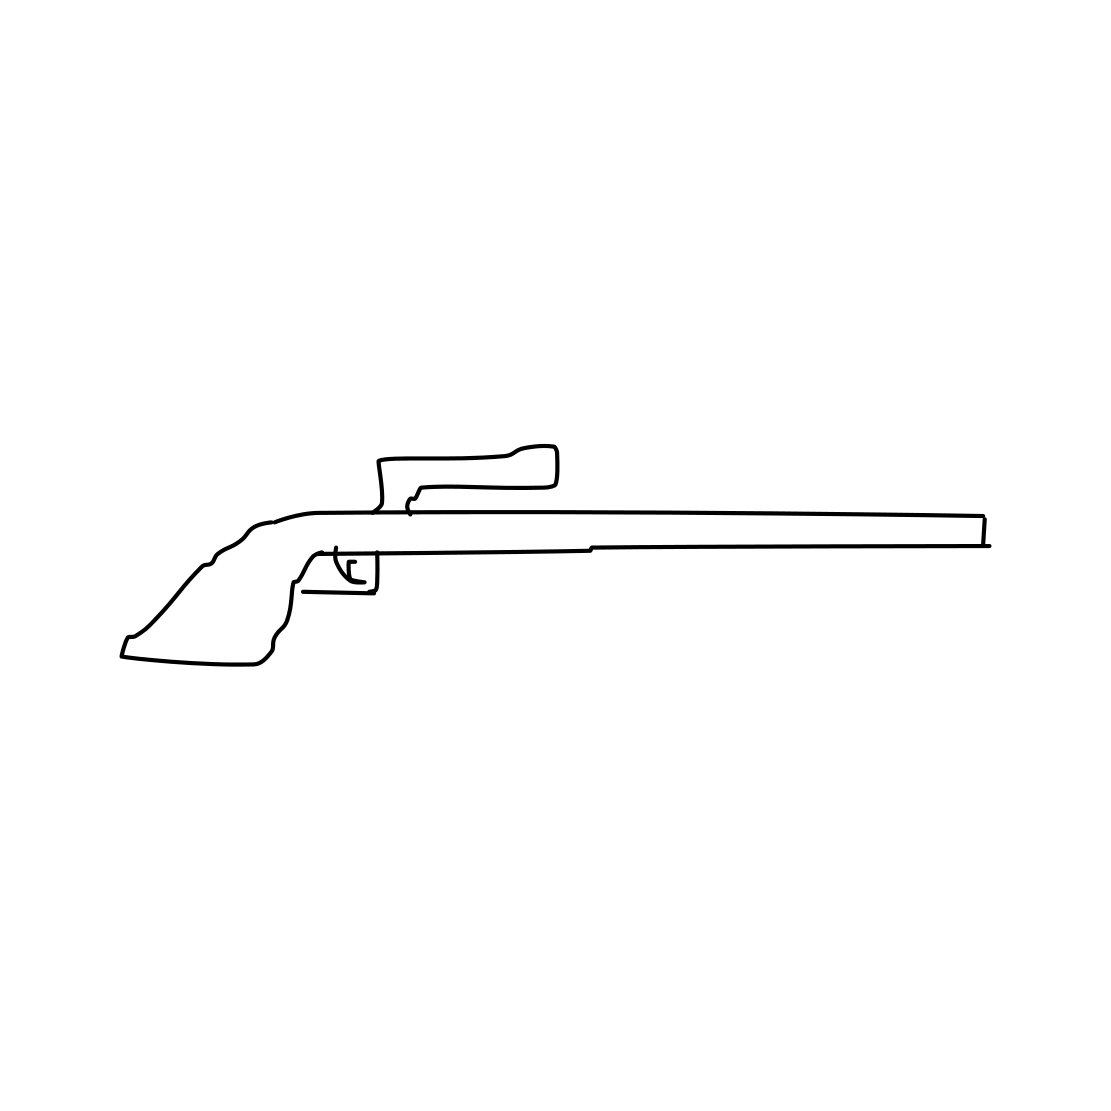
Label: rifle